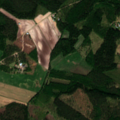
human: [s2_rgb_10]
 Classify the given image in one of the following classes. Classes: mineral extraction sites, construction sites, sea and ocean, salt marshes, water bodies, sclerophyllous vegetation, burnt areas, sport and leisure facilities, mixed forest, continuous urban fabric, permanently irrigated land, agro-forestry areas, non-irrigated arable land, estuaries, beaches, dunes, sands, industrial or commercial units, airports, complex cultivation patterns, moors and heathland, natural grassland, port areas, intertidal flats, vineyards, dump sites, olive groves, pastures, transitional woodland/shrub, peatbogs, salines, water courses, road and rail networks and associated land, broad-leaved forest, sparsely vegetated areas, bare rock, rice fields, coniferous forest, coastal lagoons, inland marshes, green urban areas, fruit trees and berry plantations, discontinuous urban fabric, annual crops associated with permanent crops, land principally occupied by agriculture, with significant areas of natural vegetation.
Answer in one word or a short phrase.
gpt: non-irrigated arable land, coniferous forest, mixed forest, transitional woodland/shrub